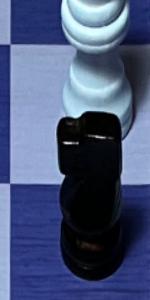
Label: Knight_Black